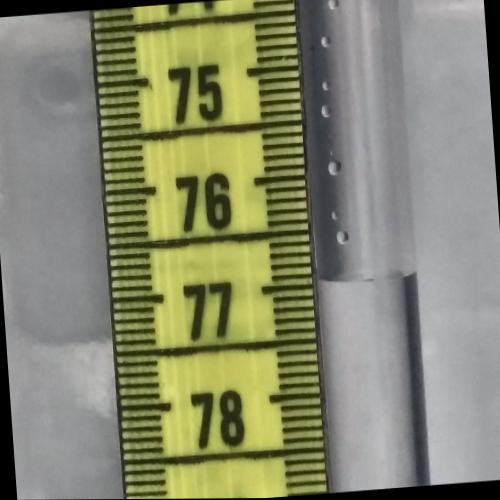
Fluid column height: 77.0 cm